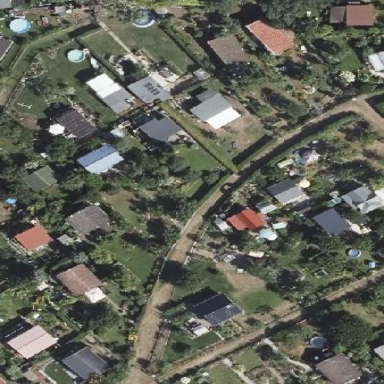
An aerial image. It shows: Plot in the allotments.